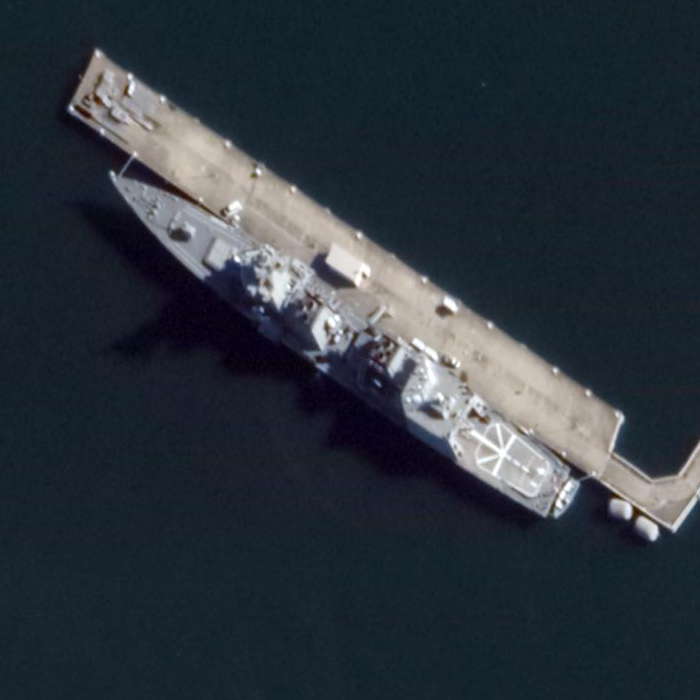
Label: destroyer